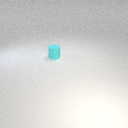
small cyan rubber cylinder